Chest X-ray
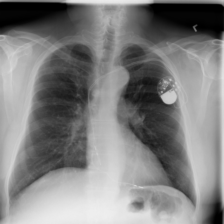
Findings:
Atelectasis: negative
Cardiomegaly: negative
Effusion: negative
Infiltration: positive
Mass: negative
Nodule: negative
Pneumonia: negative
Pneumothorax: negative
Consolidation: negative
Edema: negative
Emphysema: negative
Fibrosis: negative
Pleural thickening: negative
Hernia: negative